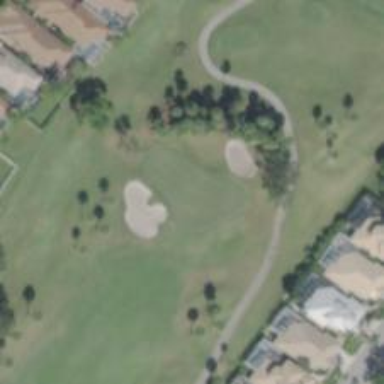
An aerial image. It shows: View of golf hole.